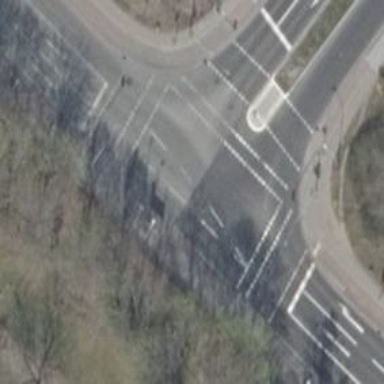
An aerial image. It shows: Secondary road with asphalt surface. There are separate sidewalks on both sides.